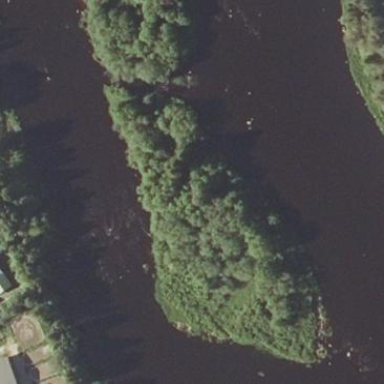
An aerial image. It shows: Forested islet.